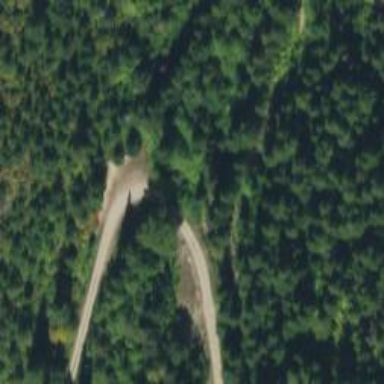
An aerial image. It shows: Track road with bridge designed for nordic skiing. The ski track is groomed for classic and skating styles.